Question: What is the value of the measurement in the image?
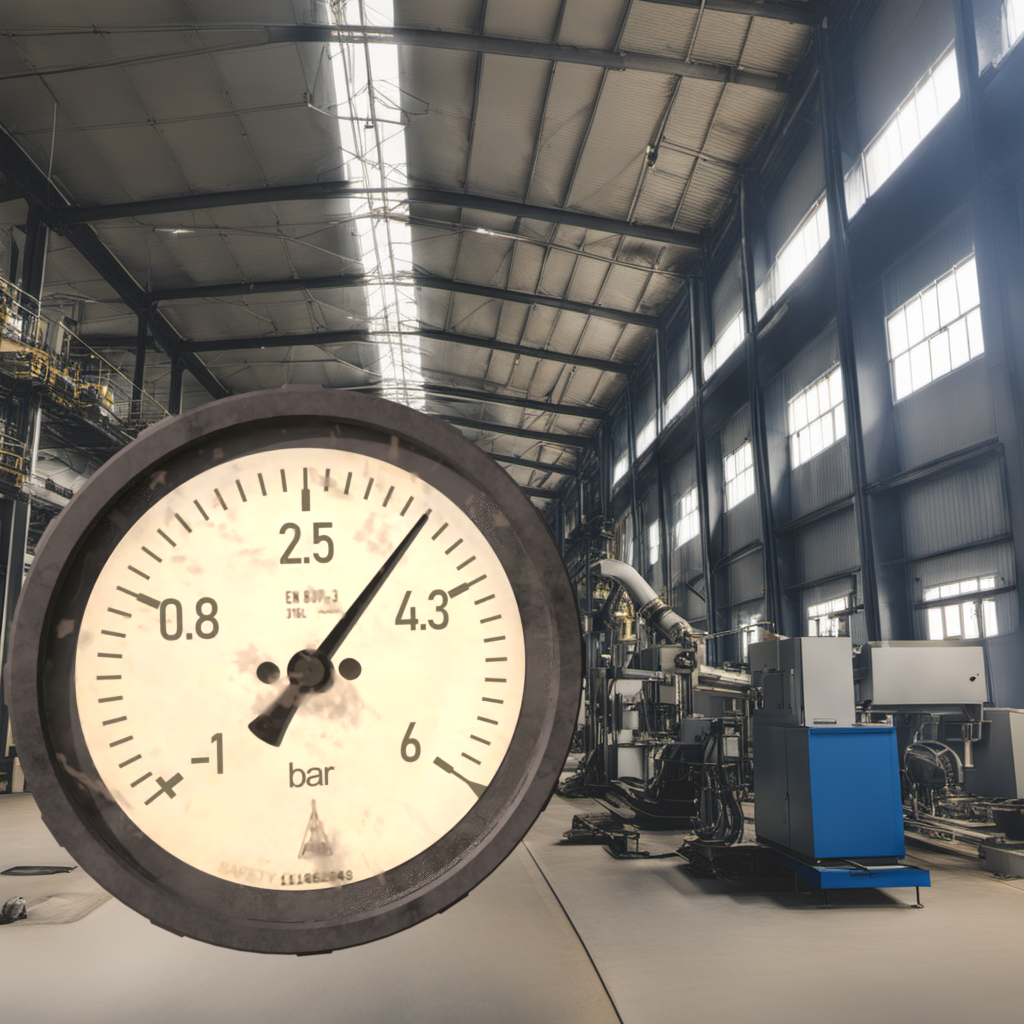
Answer: The result is 3.53
Question: What is the value range of this measurement?
Answer: The range is from -1 to 6
Question: What is the minimum and maximum value range of the measurement in the image?
Answer: The minimum value is -1 and the maximum value is 6